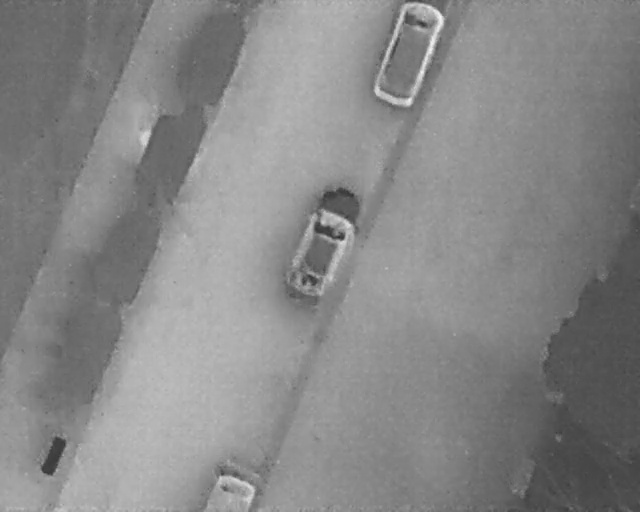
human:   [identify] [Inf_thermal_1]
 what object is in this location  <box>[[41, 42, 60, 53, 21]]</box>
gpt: <ref>1 large car at the center</ref>